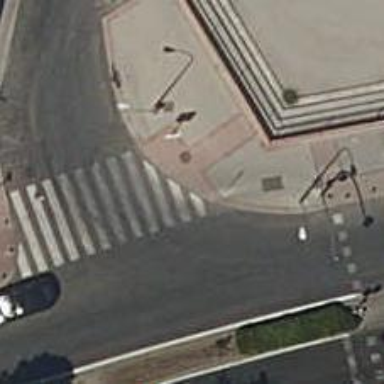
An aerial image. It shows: Bollard barrier.